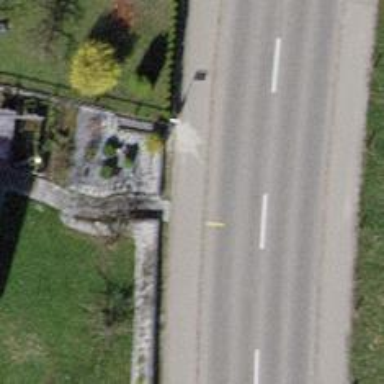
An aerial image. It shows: Sidewalk.